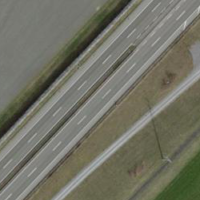
EUNIS habitat code: 57
Species observed at this site:
Corvus corone
Phragmites australis